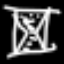
Label: hourglass